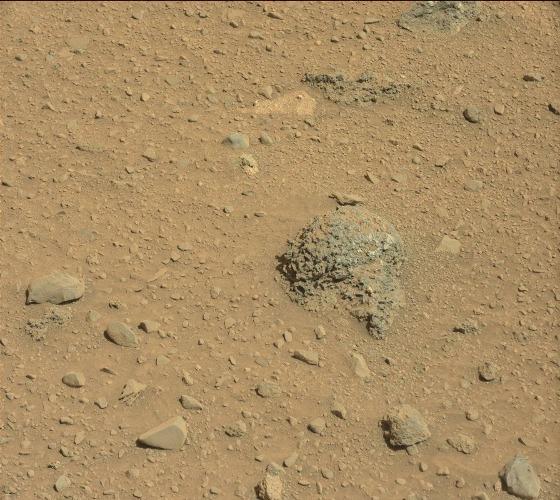
Terrain classes present: Bedrock, Gravel / Sand / Soil, Rock